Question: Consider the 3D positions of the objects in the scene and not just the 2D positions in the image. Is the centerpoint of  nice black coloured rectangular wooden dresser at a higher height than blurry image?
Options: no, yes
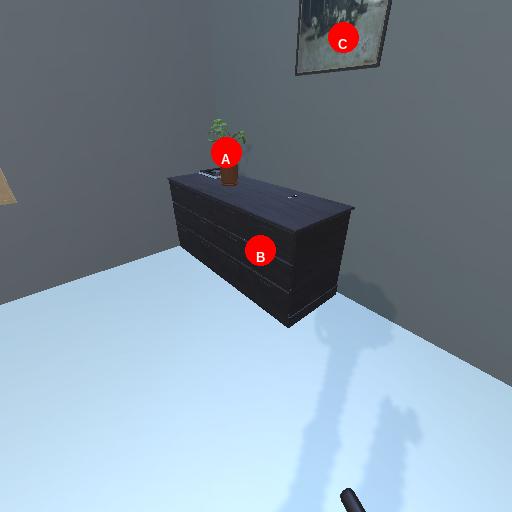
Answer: no